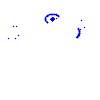
Particle: proton